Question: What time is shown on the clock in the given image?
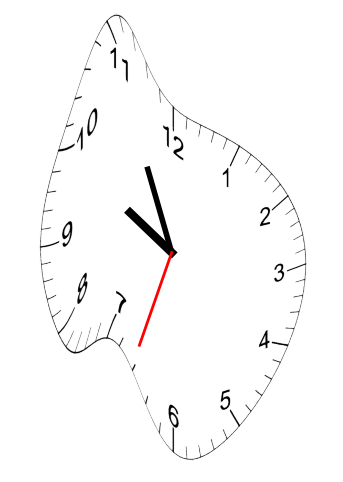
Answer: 09:55:33